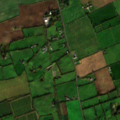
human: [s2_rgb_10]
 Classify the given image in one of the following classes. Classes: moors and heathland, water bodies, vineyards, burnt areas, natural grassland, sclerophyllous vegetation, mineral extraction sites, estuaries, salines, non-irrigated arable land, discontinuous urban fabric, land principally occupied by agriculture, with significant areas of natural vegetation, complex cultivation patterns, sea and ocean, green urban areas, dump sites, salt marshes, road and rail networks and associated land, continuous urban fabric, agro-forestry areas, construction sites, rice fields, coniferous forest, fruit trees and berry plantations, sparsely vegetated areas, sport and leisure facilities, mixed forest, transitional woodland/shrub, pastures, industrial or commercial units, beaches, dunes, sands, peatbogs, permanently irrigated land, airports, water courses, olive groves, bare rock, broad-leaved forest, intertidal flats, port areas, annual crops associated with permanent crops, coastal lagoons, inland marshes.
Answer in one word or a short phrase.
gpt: non-irrigated arable land, pastures